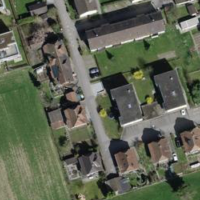
EUNIS habitat code: 54
Species observed at this site:
Filipendula ulmaria